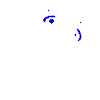
Particle: proton